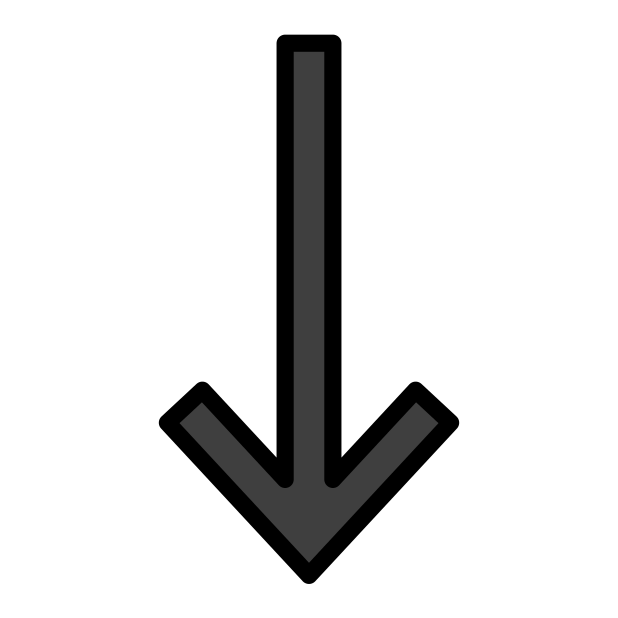
Emoji: ⬇
Name: downwards black arrow
Unicode: 0x2b07